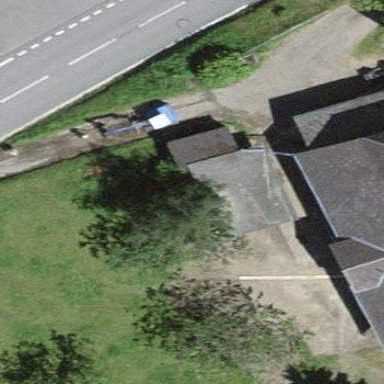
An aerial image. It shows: Garage building.